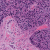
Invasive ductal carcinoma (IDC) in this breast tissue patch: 1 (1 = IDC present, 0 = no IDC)